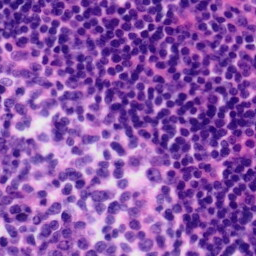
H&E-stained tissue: Tonsil